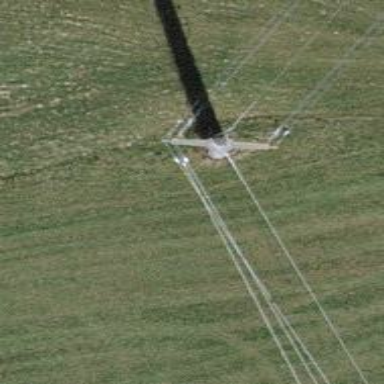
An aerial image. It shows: Power line in the image.